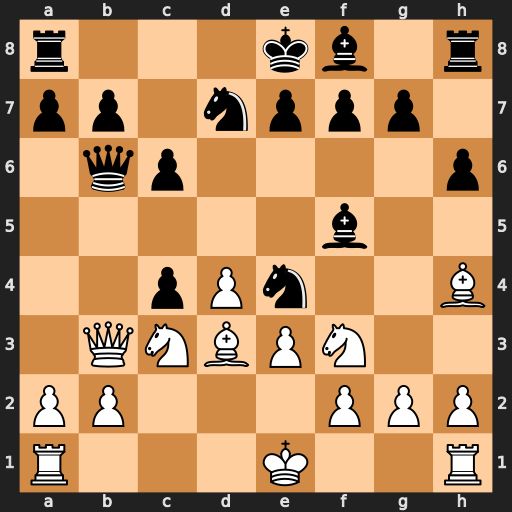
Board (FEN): r3kb1r/pp1nppp1/1qp4p/5b2/2pPn2B/1QNBPN2/PP3PPP/R3K2R
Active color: w
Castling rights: KQkq
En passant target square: -
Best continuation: Qxb6 axb6 Bxe4 Bxe4 Nxe4